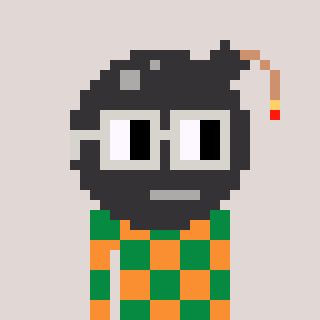
a pixel art character with square light gray glasses, a bomb-shaped head and a orange-colored body on a warm background